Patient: sex F, age 46
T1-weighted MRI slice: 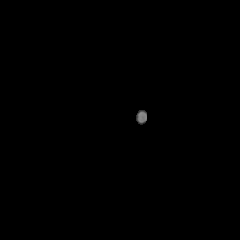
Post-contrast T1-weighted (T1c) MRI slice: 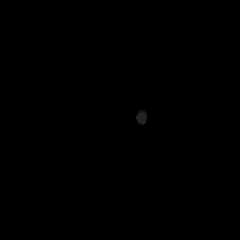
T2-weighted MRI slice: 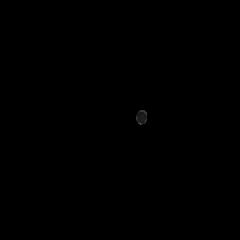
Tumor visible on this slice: no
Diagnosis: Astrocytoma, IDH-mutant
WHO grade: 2